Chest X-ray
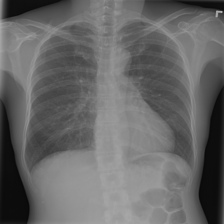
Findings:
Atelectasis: negative
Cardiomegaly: negative
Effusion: negative
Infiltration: negative
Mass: negative
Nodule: negative
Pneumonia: negative
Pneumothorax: negative
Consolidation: negative
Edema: negative
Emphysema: negative
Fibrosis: negative
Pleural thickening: negative
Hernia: negative